Question: I have an activity with a 'WebView'. I would like to give the possibility to the user to scroll from one 'WebView' to another 'WebView' (as it's done to Android desktop):

with something in the bottom which shows which screen is actually viewed. I have think about the 'ScrollView' but maybe something else exists which easier to use.
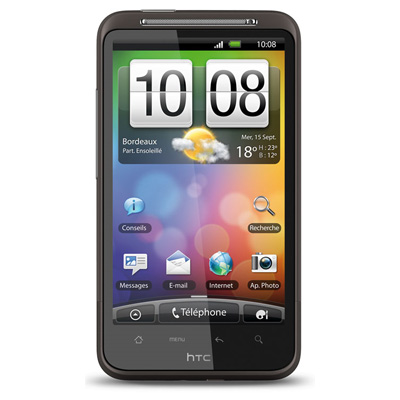
Answer: what you want to use is the ViewPager
<URL>
To get an indicator which shows on what page the user is use:
<URL>
An example how to use it is here:
<URL>